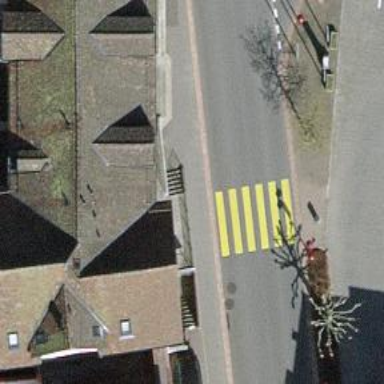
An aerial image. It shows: Marked road crossing.